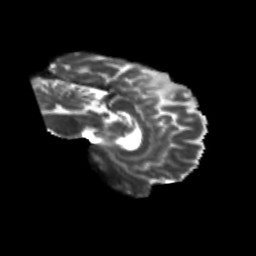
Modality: T2w
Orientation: sagittal
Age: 52
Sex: male
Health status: healthy
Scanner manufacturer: siemens
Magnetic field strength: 3 T
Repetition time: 10.8 s
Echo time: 0.082 s